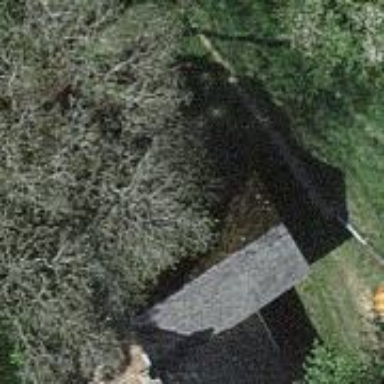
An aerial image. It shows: Farm building.